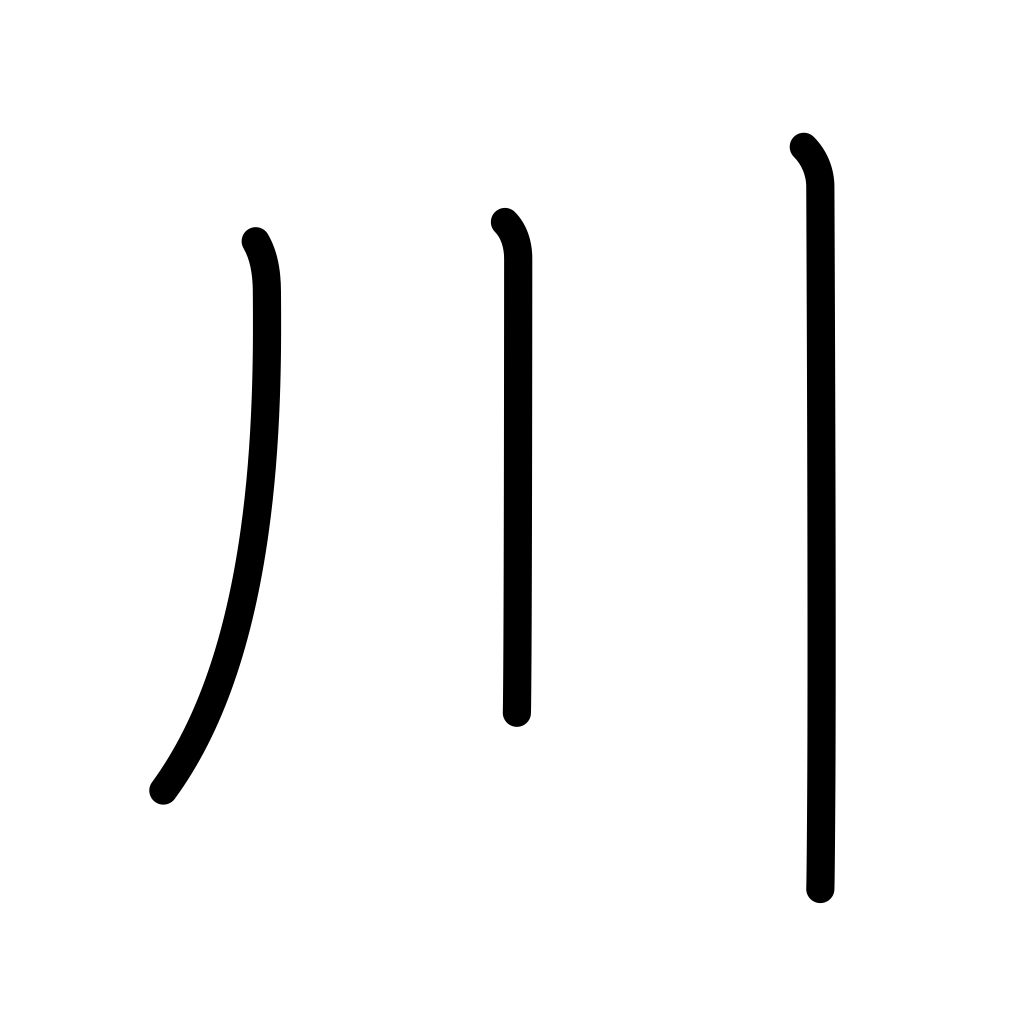
Meaning: stream, river